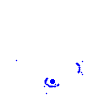
Particle: electron